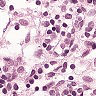
Metastatic tissue present: no